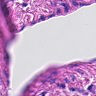
Metastatic tissue present: yes